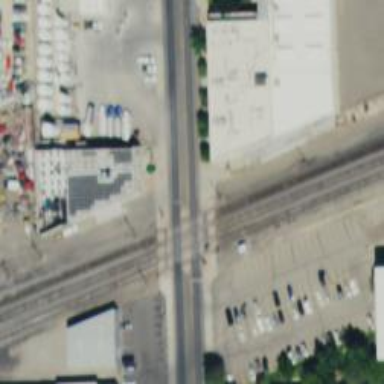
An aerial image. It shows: Railway level crossing.